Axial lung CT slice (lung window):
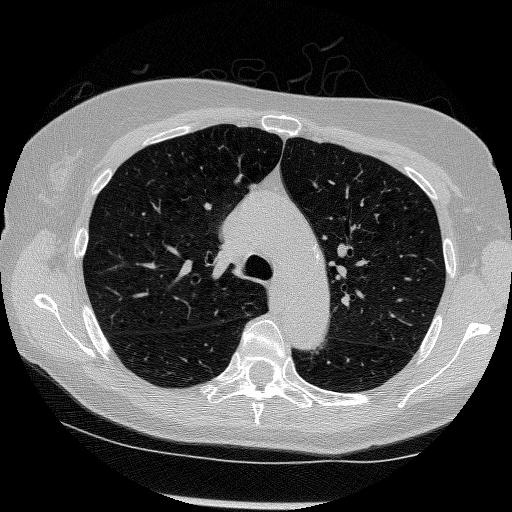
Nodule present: no